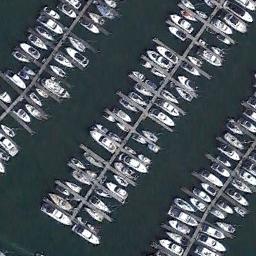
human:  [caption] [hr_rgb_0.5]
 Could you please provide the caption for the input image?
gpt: There are containers on the harbor shore .

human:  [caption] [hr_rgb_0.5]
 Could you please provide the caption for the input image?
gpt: The harbor has lots of neatly docked boats and the color of the waters is dark green .

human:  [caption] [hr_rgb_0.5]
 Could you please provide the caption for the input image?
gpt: Many yachts moored neatly on the sea side of the harbor .

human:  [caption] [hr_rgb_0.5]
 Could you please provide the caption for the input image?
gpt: There are many ships in the harbor .

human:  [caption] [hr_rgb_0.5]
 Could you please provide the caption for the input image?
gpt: There are many ships docked neatly at the harbor .